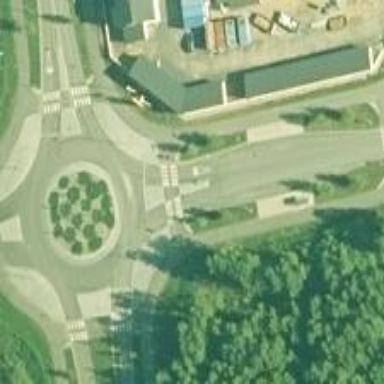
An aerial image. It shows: Tertiary road that leads to roundabout.